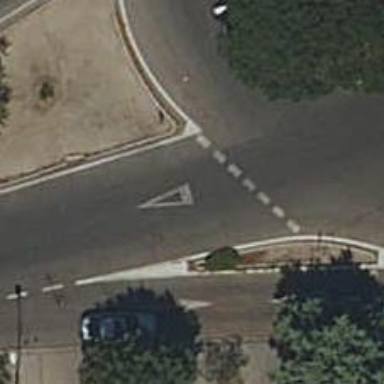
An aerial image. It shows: Road with "give way" sign.